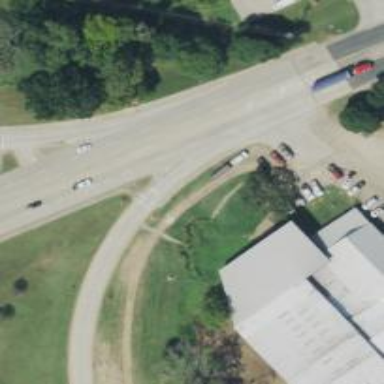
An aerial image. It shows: Uncontrolled road crossing.